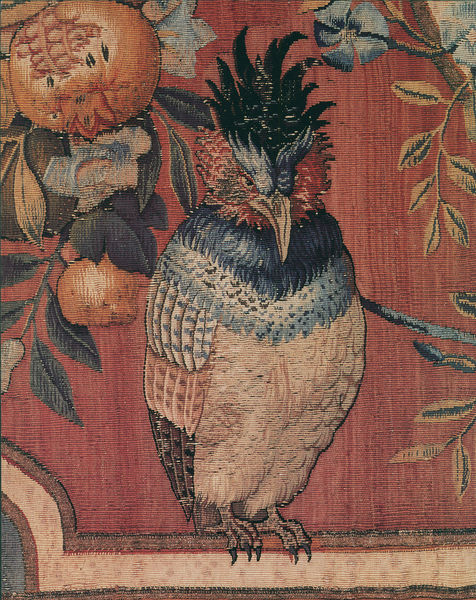
Titel: Die Tapiserien von Sigismund Augustus: Groteske Tapiserie mit Siegesfigur und den Wappen von Litauen und Polen
Künstler: Cornelis Floris
Standort: Herstellungsort: Brüssel (EU - B)
Schlagwörter: blau, blätter, feder, vogel, grün, blumen, bunt, orange, blüten, obst, rot, teppich, wand, augen, federn, gefieder, rahmen, stickerei, blatt, pflanzen, frucht, ranken, ornage, schnabel, füsse, tapete, wandteppich, bauch, exotisch, krallen, ranke, granatapfel, zitrone, teppisch, papagei, weberei, blüue